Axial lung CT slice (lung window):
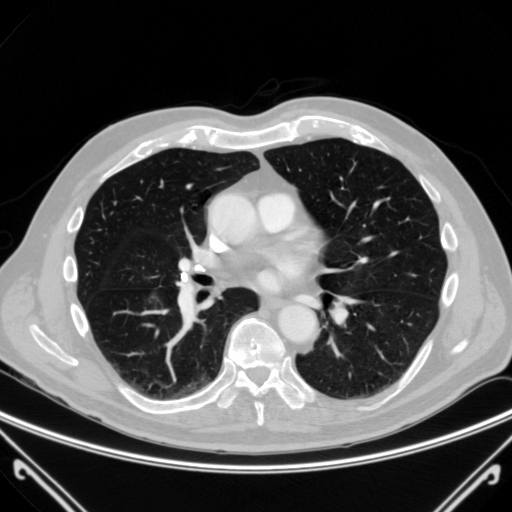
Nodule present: no